Question: I declare the object variable as a 'NSString'
But when I use the XCode to look into my object, I saw there are two type of String, it seems that the system automatically transfer to another:

What are the different between them? Are they interchangeable to one and others. Also, what is the condition two change to another?
Thanks.
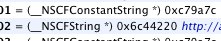
Answer: They're both concrete subclasses of 'NSString'. '__NSCFString' is one created during runtime via Foundation or Core Foundation, while '__NSCFConstantString' is either a 'CFSTR("...")' constant or an '@"..."' constant, created at compile-time.
Their interfaces are private. Treat them both as 'NSString' and you should have no trouble.